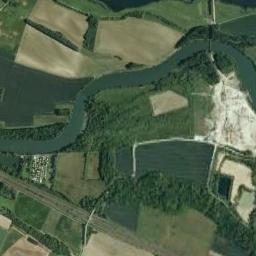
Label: river